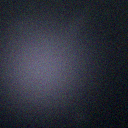
Screen state: off